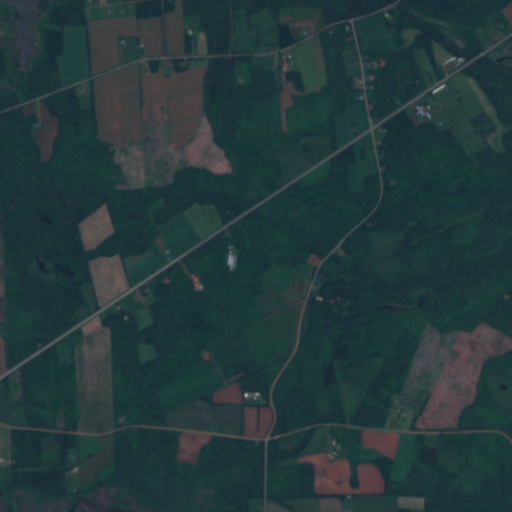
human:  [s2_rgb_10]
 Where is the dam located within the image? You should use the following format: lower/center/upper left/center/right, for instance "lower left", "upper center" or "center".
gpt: The dam is located in the upper right of the image.
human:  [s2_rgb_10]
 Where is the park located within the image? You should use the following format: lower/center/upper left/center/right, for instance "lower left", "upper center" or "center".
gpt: The park is located in the upper right of the image.
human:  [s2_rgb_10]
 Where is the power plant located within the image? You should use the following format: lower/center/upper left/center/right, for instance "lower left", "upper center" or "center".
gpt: There is no power plant in the image.